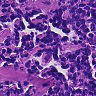
Metastatic tissue present: no